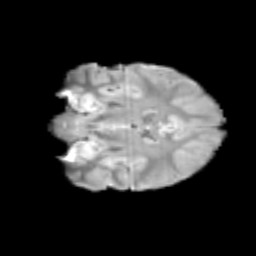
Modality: T2w
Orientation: coronal
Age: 12
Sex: female
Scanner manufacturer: siemens
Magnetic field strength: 3 T
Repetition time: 3.8 s
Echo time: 0.07 s